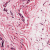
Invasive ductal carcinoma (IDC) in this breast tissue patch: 0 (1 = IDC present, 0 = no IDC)